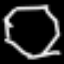
Label: octagon